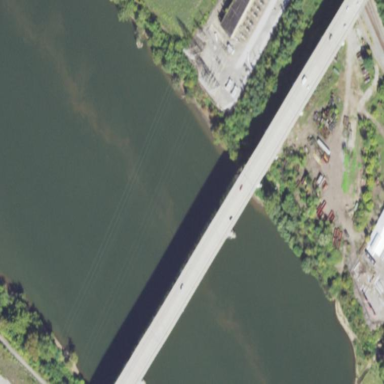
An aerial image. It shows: Architectural bridge with arched structure.